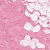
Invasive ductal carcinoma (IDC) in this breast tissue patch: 0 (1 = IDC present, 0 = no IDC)